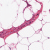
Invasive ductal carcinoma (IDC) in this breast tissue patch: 0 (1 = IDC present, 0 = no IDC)